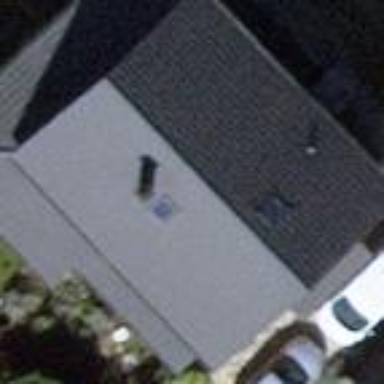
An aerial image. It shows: Gabled roof house.